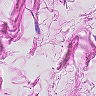
Metastatic tissue present: no